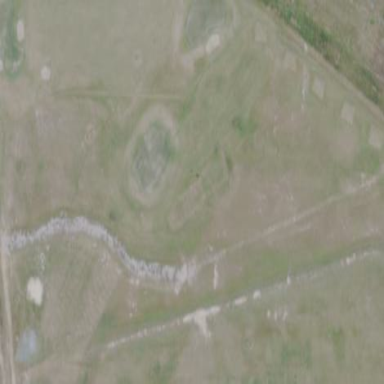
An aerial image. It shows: Golf course surrounded by greenery.